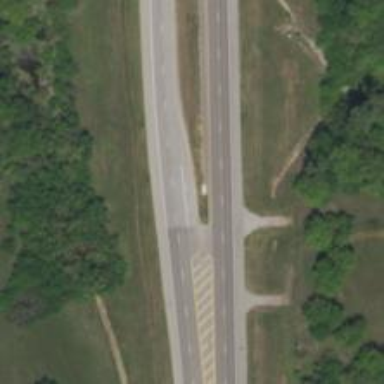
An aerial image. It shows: Trunk link highway.